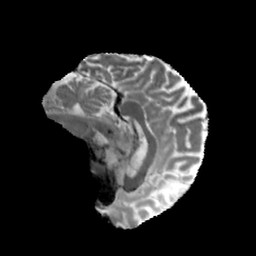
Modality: MD
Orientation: sagittal
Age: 30
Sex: male
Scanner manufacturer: siemens
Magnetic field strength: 6.98 T
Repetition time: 7.776 s
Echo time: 0.076 s